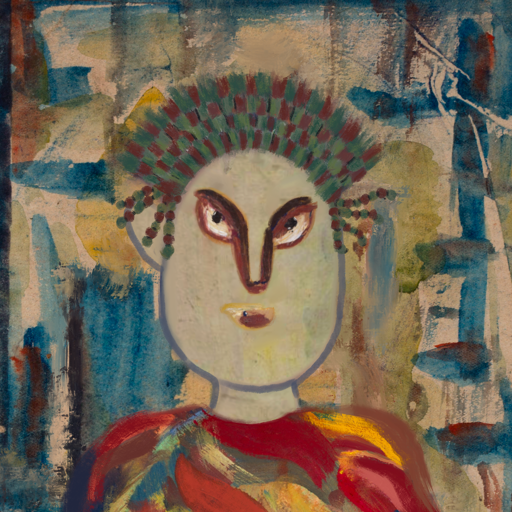
Background: Orphan, Head And Neck Front: Hill_Girl, Face Front: After_Raid, Bust: Mother_And_Son_Son, Hair Front: Blank, Head Accessory: After_Raid_Crown, Second Necklace: Blank, Necklace: Blank, Baby: Blank